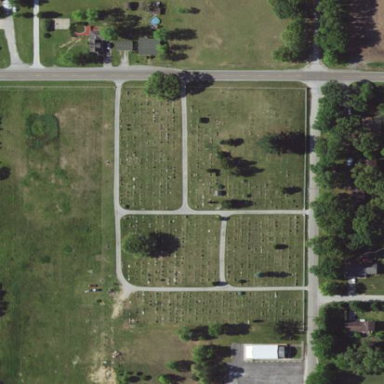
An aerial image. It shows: Grave yard.